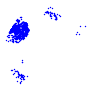
Particle: pion